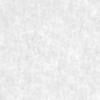
Label: no_change